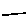
Label: line